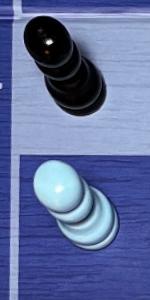
Label: Pawn_White